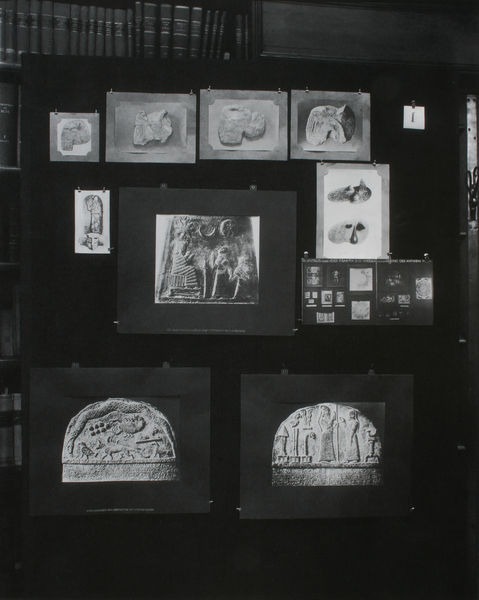
Titel: Der Bilderatlas Mnemosyne - Tafel 1
Künstler: Aby Warburg
Standort: London
Institution: Warburg Institute ©
Schlagwörter: schatten, weiß, grau, hell, licht, schwarz, zimmer, alt, regal, wand, präsentation, rahmen, stein, steine, relief, bilder, bücher, fotos, schrank, bogen, figuren, rundbogen, tafel, collage, foto, fotografie, photographie, bögen, antike, maske, buch, schwarzweiss, photo, ausstellung, bücherregal, buchrücken, skulpturen, antik, fresken, bibliothek, regale, sammlung, fresko, museum, drinnen, reliefs, bücherschrank, objekte, details, abbildungen, motive, ägypten, scherben, wissenschaft, archäologie, archiv, dinge, atlas, illustrationen, aufnahmen, scharzweiß, fotografien, ausstellungsstücke, stellwand, photos, ethnologie, fotosammlung, warburg, photographien, aby warburg, bilderatlas, pinnwand, reproduktionen, briefmarken, lichtbilder, repros, ägyptologie, lasammlung, pinwand, 1, relfief